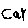
Label: car